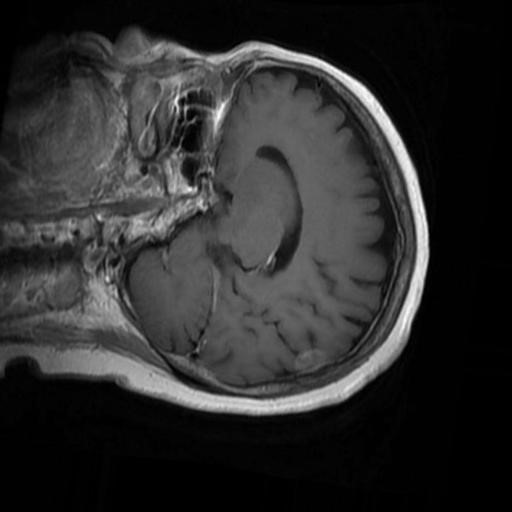
Label: brain_menin